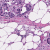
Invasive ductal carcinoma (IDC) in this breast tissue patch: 1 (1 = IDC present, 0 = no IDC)